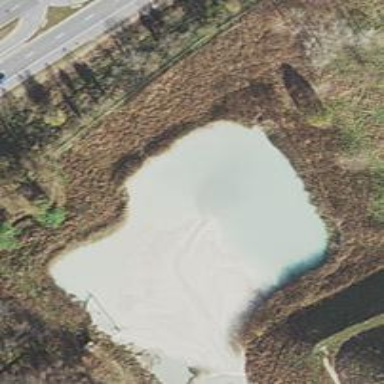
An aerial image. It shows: Serene pond surrounded by nature.